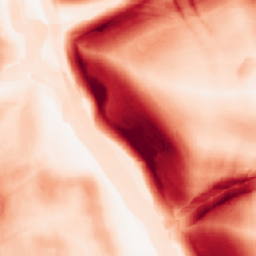
Category: morphological
Decomposition family: morphological_gradient
Decomposition parameters: size: 15
shape: square
Upsampling method: area
Upsampling parameters: scale: 4
Upsampling scale: 4